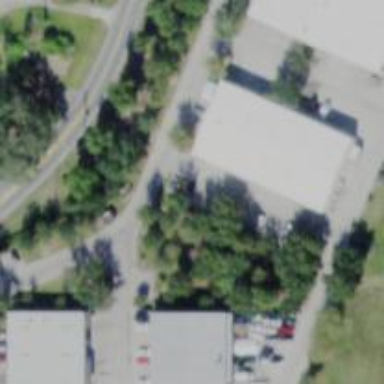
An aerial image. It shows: Car rental facility.